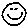
Label: smiley face